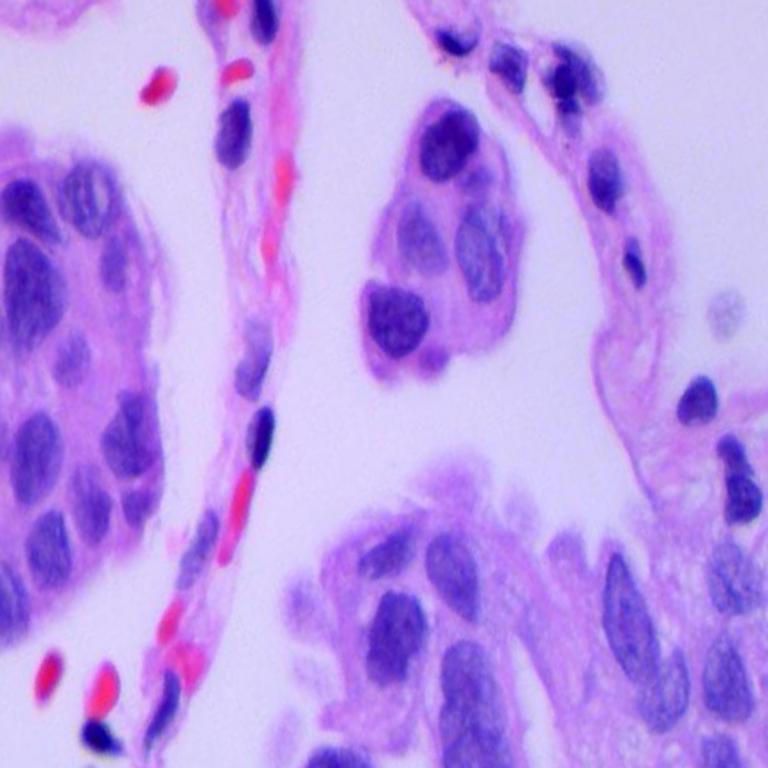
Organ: lung
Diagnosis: adenocarcinomas